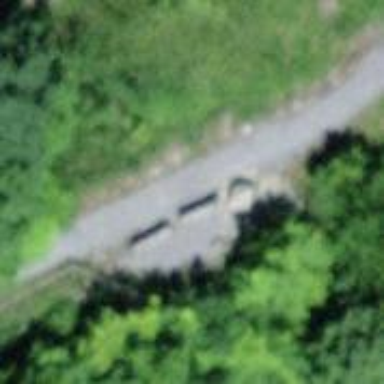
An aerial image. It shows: Bench.